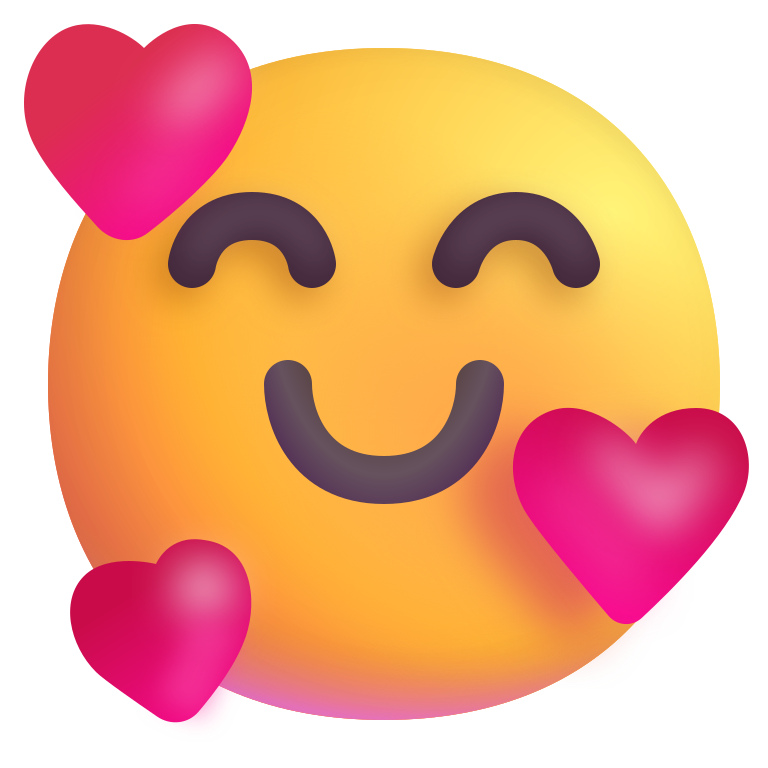
smiling face with hearts color